Question: I am trying to replicate the following segue animation as seen in where it bounces on the bottom of the screen. I have searched the internet but can't find anything to help me.

I am looking for the segue animation to dropdown from the top and bounce on the bottom of the screen.
Currently I have this but it doesn't bounce.
'''
- (void)perform {
UIViewController *srcViewController = (UIViewController *) self.sourceViewController;
UIViewController *destViewController = (UIViewController *) self.destinationViewController;
CATransition *transition = [CATransition animation];
transition.duration = 0.4;
transition.timingFunction = [CAMediaTimingFunction functionWithName:kCAMediaTimingFunctionEaseInEaseOut];
transition.type = kCATransitionMoveIn;
transition.subtype = kCATransitionFromBottom;
[srcViewController.view.window.layer addAnimation:transition forKey:nil];
[srcViewController presentViewController:destViewController animated:NO completion:nil];
}
'''
If it helps I use the POP animation engine.
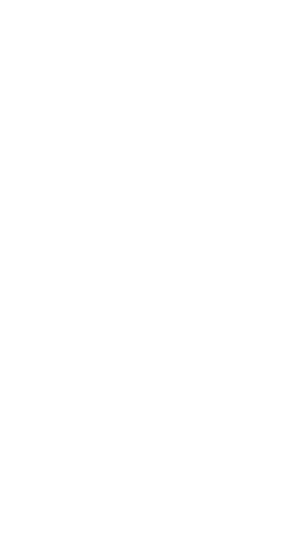
Answer: You need a custom transition using UIKit Dynamics to perform the animation.